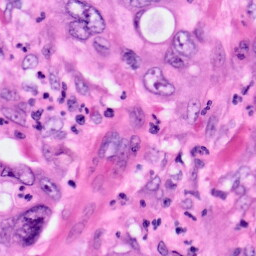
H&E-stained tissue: Pancreatic